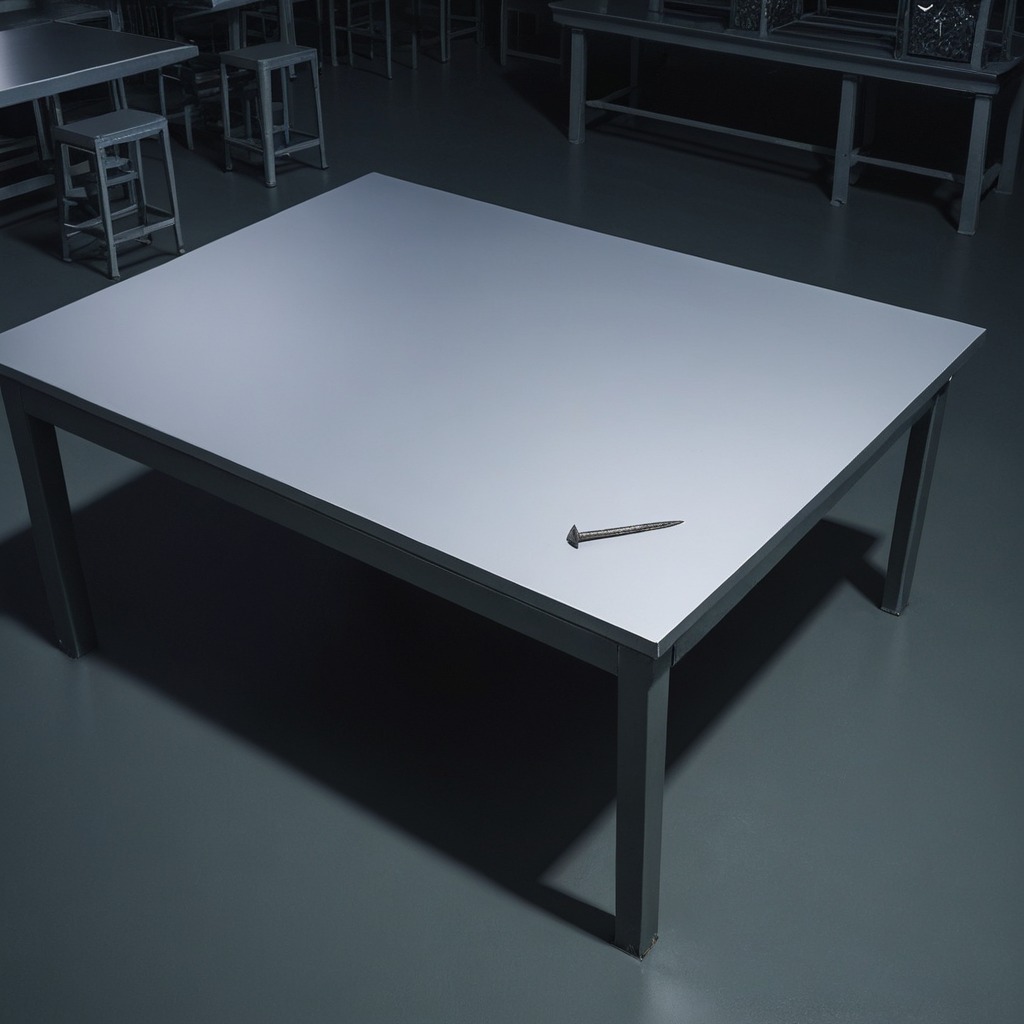
A nail is lying on the tabletop.